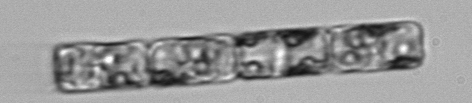
Label: Guinardia_delicatula